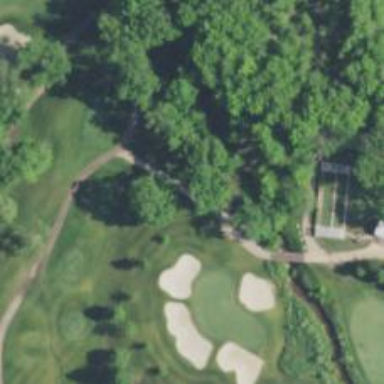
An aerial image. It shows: Path for both road and golf.